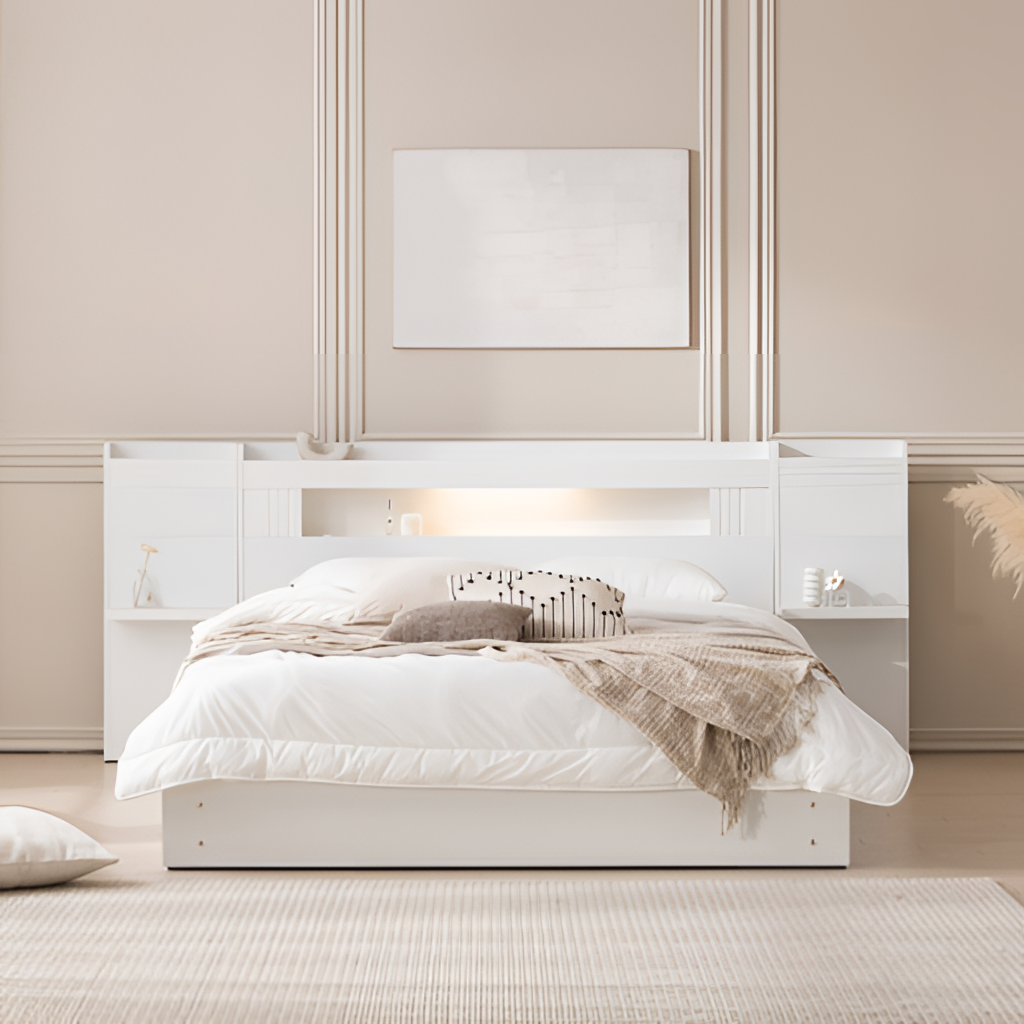
bedroom, white wood illuminated headboard bed, modern, paint wallpaper, with solid pattern, wood flooring, with plank pattern